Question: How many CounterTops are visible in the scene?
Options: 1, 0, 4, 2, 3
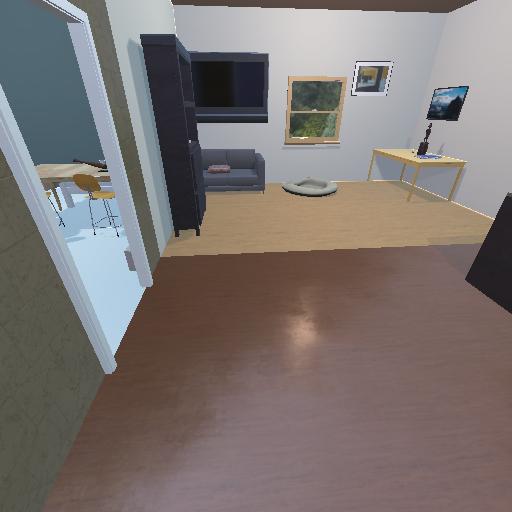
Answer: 1